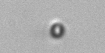
Label: nanoplankton_mix